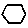
Label: hexagon